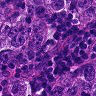
Metastatic tissue present: yes